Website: bh-photo
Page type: payment
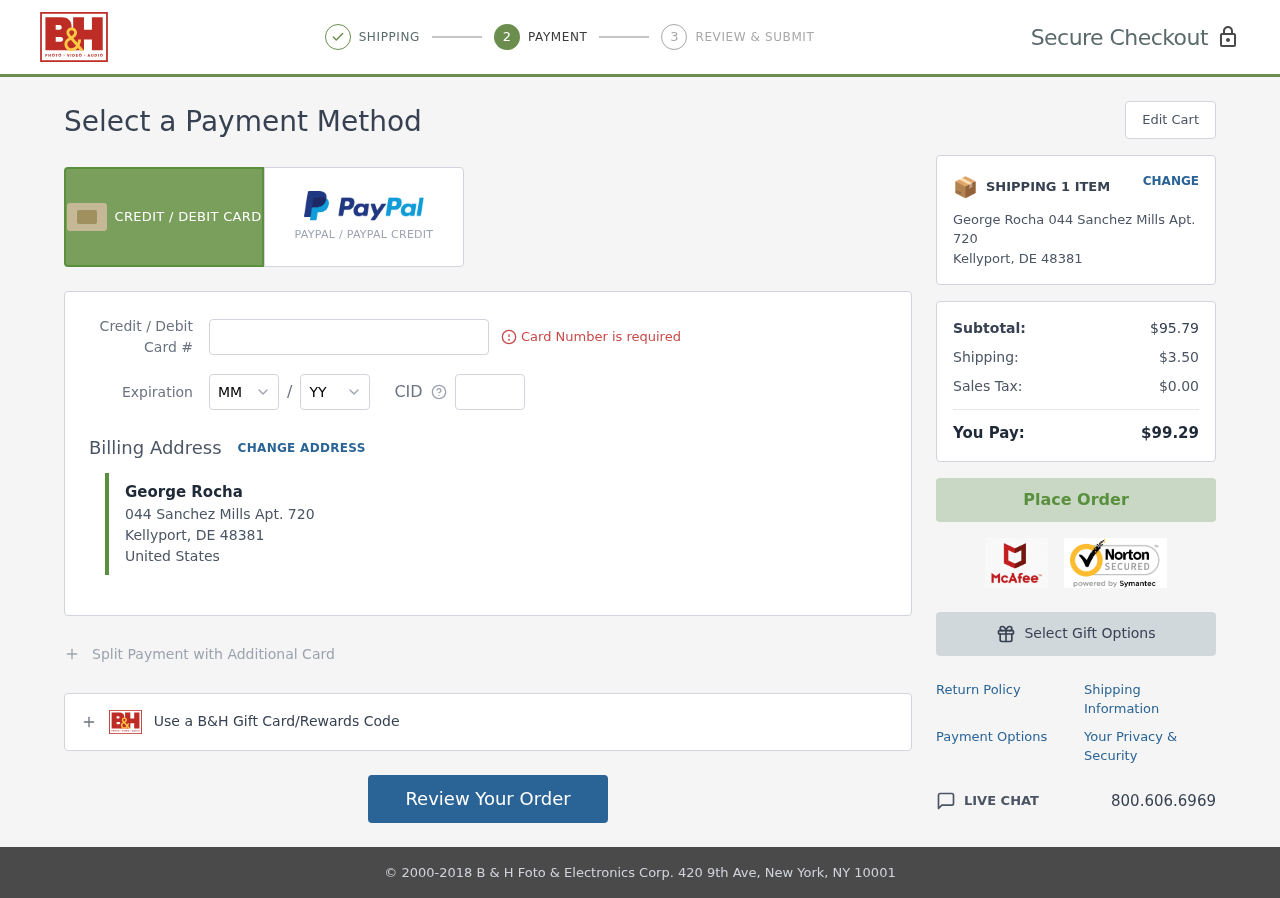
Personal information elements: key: PII_CARD_CVV
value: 943
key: PII_CARD_EXPIRY_MONTH
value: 12
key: PII_CARD_EXPIRY_YEAR
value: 26
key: PII_CARD_NUMBER
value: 2298 3810 2939 0672
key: PII_CITY
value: Kellyport
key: PII_COUNTRY
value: United States
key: PII_FULLNAME
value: George Rocha
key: PII_POSTCODE
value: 48381
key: PII_STATE_ABBR
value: DE
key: PII_STREET
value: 044 Sanchez Mills Apt. 720
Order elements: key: ORDER_NUM_ITEMS
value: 1
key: ORDER_SUBTOTAL
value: $95.79
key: ORDER_SHIPPING_COST
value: $3.50
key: ORDER_TAX
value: $0.00
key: ORDER_TOTAL
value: $99.29